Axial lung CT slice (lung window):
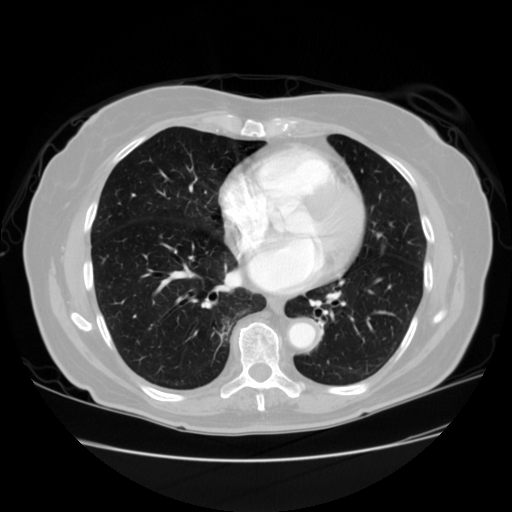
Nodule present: no